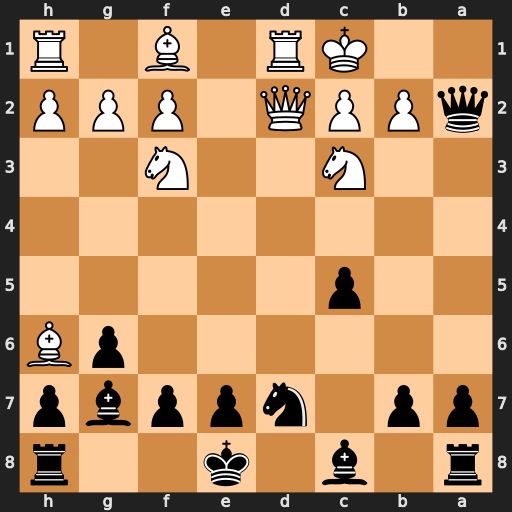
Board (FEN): r1b1k2r/pp1nppbp/6pB/2p5/8/2N2N2/qPPQ1PPP/2KR1B1R
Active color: b
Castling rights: kq
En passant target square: -
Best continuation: Qa1+ Nb1 Qxb2#